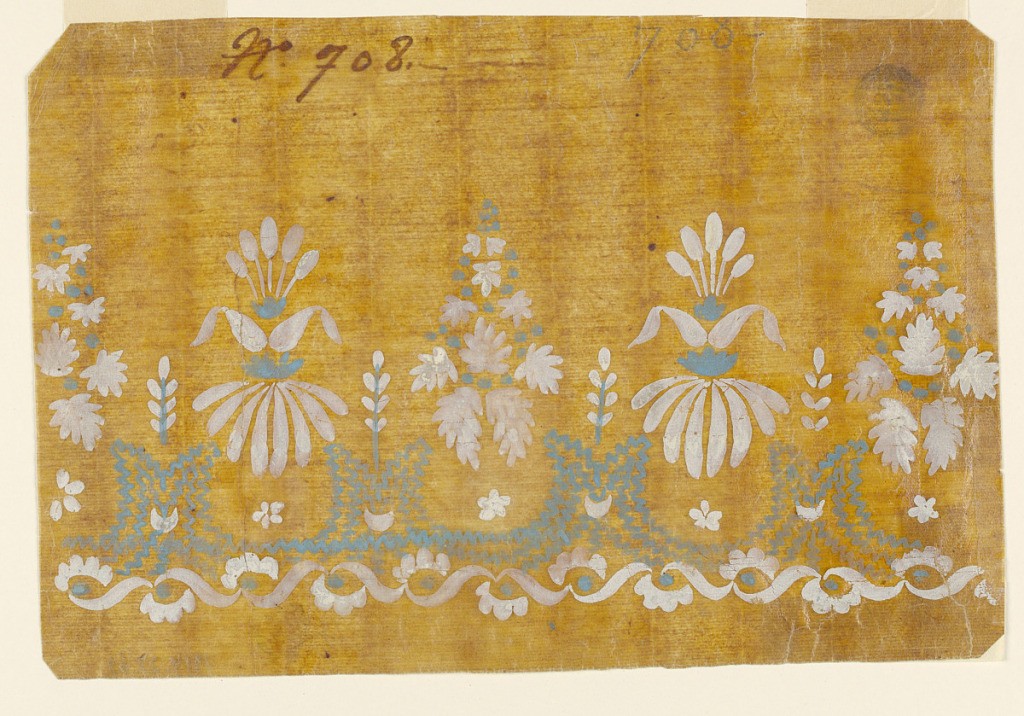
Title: Design for an Embroidered of Woven Horizontal Border
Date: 1805–1815
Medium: Brush and light blue, white gouache on glazed tracing paper
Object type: Drawing
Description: Upper and lower halves of blossoms alternate at the bottom, connected by "S" scrolls. Zigzag lines form a winged battlement frieze over the hollows of which plants of two different designs alternate.